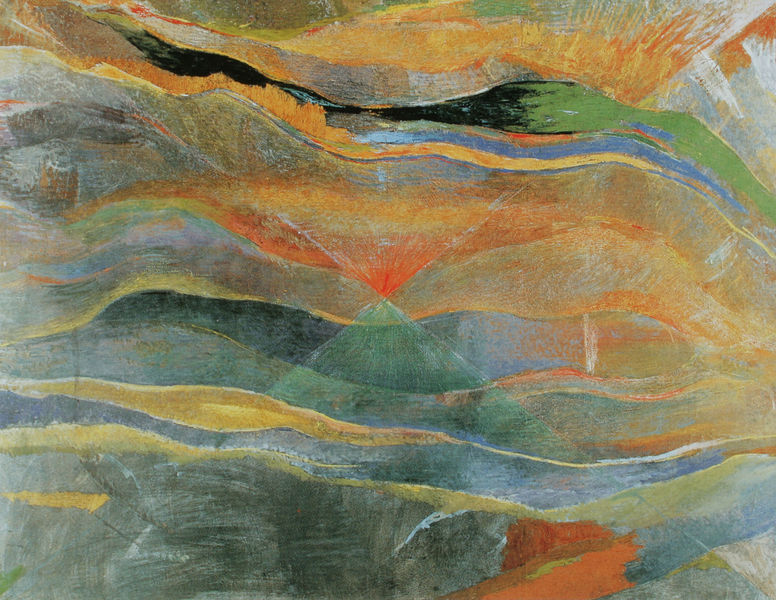
Titel: Immàgine, Bild
Künstler: Romolo Romani
Standort: Brescia
Institution: Pinacoteca
Schlagwörter: berg, blau, feuer, gemälde, himmel, meer, wasser, weiß, aquarell, dreieck, gelb, grün, landschaft, ocker, bewegung, braun, bunt, grau, hell, licht, mitte, orange, schwarz, rot, schleier, beige, malerei, öl, ferne, horizont, natur, weite, sonne, gold, spitzen, farbig, welle, wellen, perspektive, abstrakt, farben, flächen, gebirge, modern, bergkette, farbe, formen, nebel, linien, wogen, duktus, gefaltet, symmetrie, maler, streifen, abendrot, abstraktion, leuchten, kreuz, kegel, strahlen, linie, farbflächen, dynamik, punkt, treffen, neu, bauhaus, morgenrot, zentrum, horizontal, balu, mittelpunkt, spritzer, pyramide, dreiecke, lasierend, helle, faltung, prisma, wellenlinien, spektralfarben, pyramiden, sanduhr, erhabenheit, aufgehen, bergmassif, diagonalkreuz, sektoren, strahlung, 2 dreiecke, paul klee, expressionismus